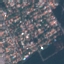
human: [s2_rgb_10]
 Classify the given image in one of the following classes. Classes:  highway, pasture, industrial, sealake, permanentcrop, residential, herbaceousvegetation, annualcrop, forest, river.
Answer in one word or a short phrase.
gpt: Residential